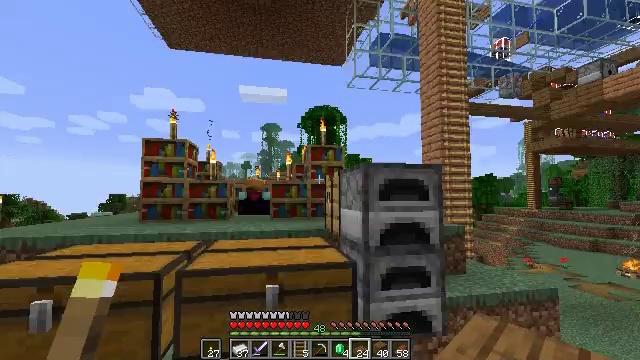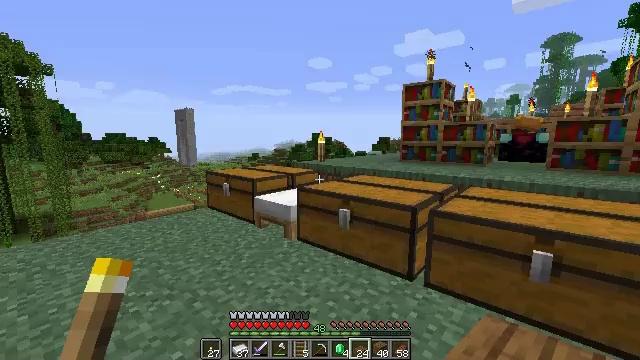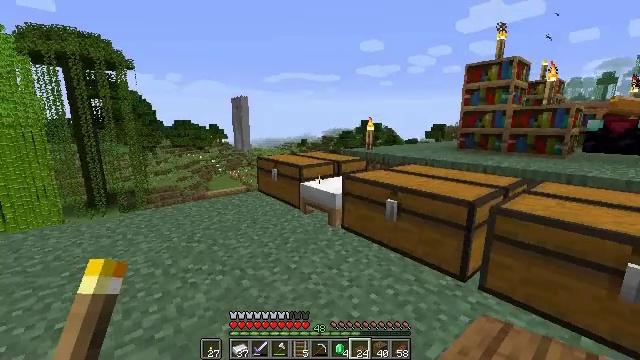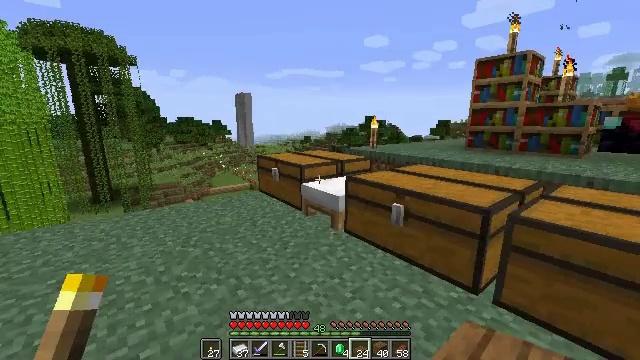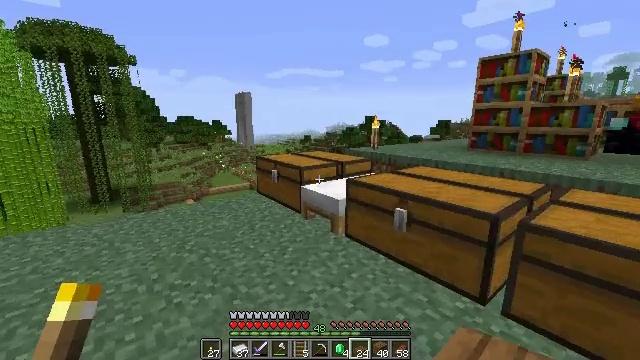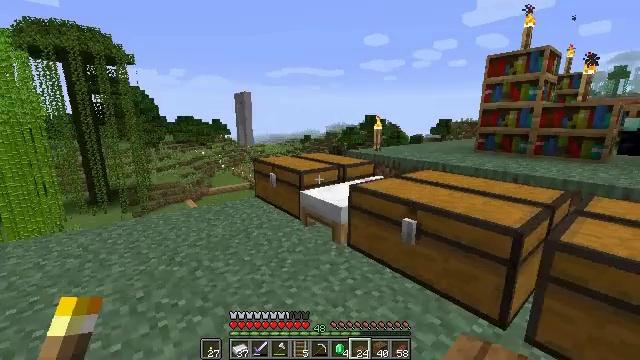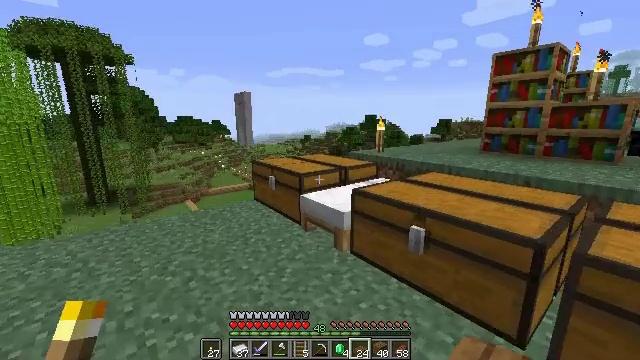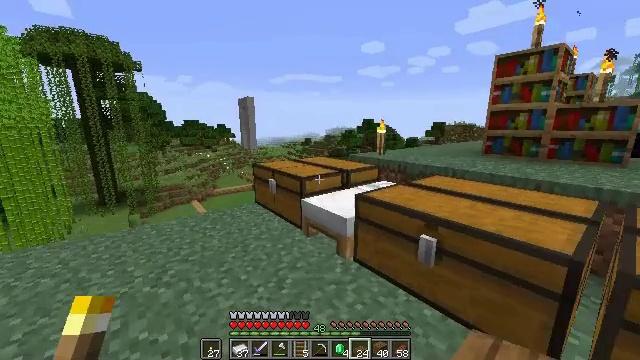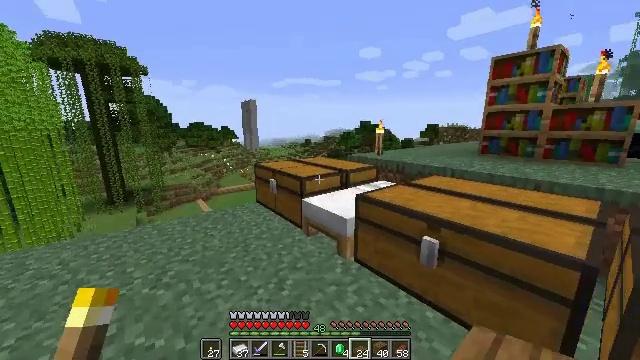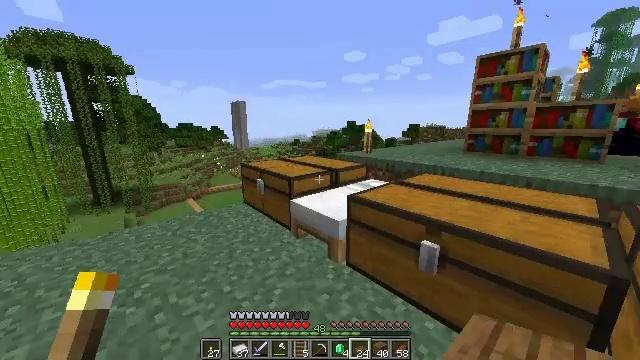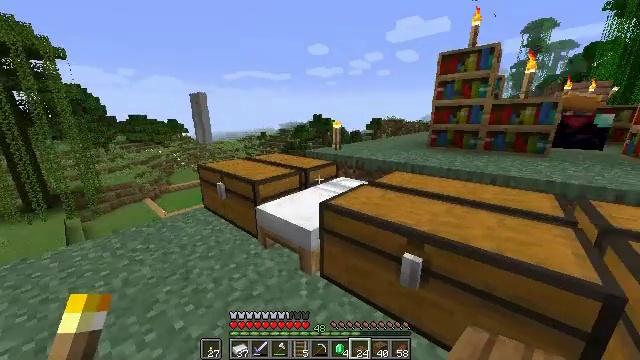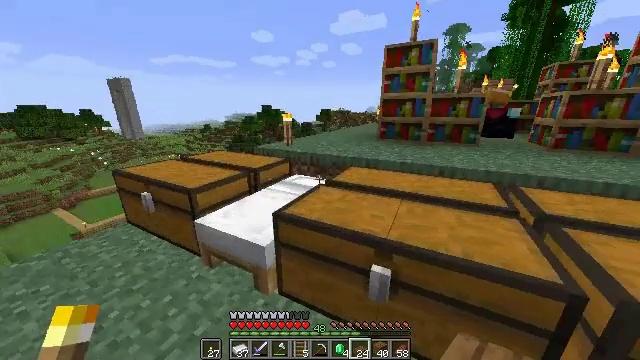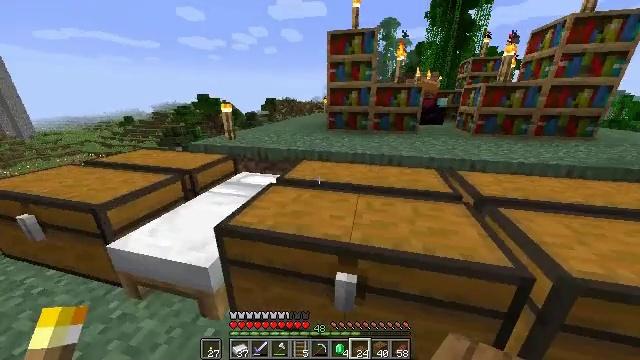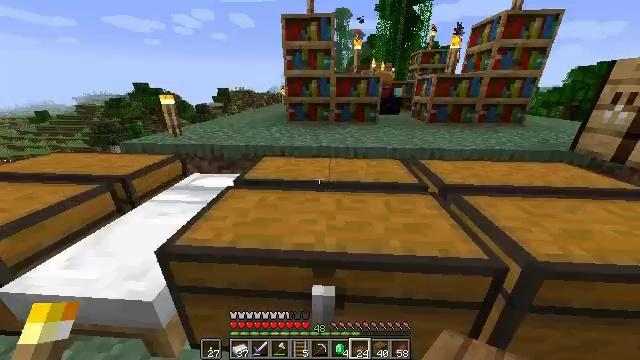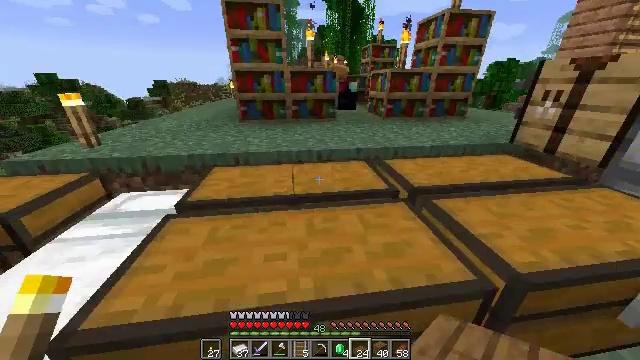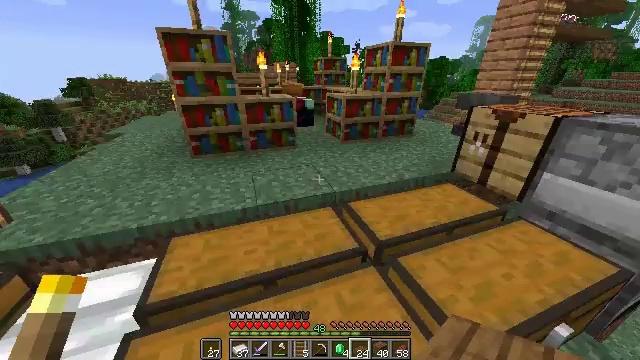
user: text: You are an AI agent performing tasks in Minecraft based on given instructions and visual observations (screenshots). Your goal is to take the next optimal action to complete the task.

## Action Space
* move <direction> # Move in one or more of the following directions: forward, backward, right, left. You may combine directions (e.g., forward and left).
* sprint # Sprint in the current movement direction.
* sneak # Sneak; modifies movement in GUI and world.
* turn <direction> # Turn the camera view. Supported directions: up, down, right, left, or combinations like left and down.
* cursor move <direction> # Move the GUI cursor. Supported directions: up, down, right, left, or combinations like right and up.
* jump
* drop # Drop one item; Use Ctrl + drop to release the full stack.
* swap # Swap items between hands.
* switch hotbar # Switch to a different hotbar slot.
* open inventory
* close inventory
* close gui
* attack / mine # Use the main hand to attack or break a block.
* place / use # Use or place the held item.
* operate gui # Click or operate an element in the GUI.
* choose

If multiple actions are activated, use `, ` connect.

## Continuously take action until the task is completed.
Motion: motion action
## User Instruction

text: Remove a spruce slab from the inventory.
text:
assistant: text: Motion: move forward, turn left and down
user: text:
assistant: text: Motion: move forward, turn left and down
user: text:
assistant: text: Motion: move forward
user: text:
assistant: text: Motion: move forward
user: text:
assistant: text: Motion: move forward
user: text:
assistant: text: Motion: move forward, sprint
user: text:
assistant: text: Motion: move forward, sprint
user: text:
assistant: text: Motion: move forward, sprint
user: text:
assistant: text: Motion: move forward, sprint, turn right
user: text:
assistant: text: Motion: move forward, sprint, turn right and down
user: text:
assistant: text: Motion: move forward, sprint, turn right and down
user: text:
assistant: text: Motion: move forward, sprint, turn right and down
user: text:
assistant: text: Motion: move forward, turn right and down
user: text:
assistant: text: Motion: move forward, turn right and down, jump
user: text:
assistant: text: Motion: move forward, turn right and down, jump
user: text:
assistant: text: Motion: move forward, turn right, jump
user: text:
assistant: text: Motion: move forward, turn right, jump
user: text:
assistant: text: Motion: move forward, turn right, jump
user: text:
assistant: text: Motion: move forward, turn right, jump
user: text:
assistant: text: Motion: move forward, turn right, jump
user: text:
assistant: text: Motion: move forward, turn right, jump
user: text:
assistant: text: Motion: move forward, sprint, turn right, jump
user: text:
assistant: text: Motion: move forward, sprint, jump
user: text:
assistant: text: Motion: move forward, sprint, jump
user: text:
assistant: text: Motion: move forward, sprint, jump
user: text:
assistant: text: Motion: move forward, jump
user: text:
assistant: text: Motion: move forward, jump
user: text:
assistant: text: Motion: move forward, turn right, jump
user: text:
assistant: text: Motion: move forward, turn right, jump
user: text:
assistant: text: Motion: move forward, turn right, jump